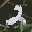
Label: 2